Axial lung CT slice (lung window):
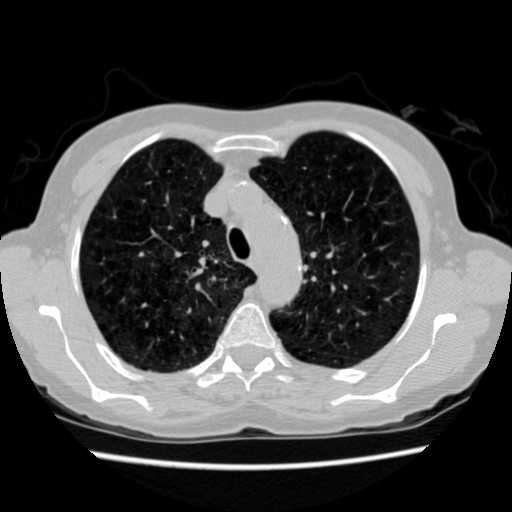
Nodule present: no